Field crop: maize
Growth stage: 2
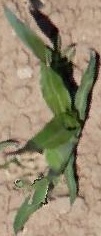
Species: maize